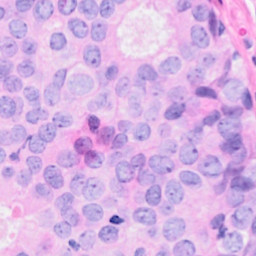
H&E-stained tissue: Breast